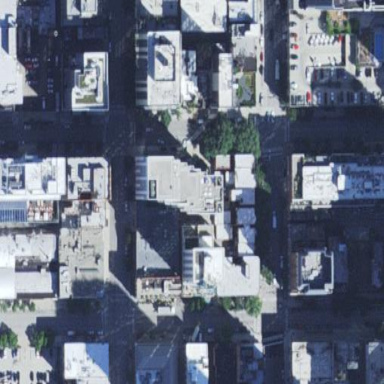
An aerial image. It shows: Sidewalk.